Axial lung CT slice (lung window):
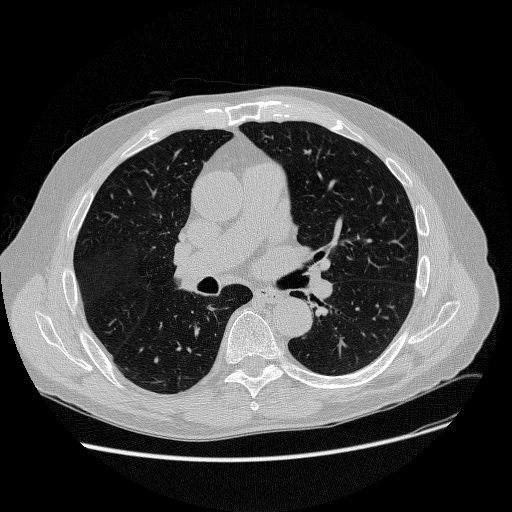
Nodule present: no